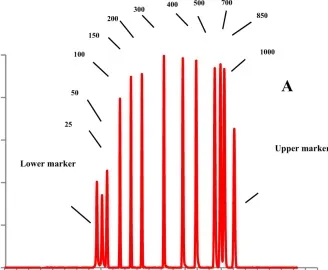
We used capillary electrophoresis to verify the presence of the c.18_28delAGAGAGGCCAA allele. : the 218-bp peak of the WT allele and 207-bp peak corresponding to the BRCA2 c.18_28delAGAGAGGCCAA allele compared to the size marker.
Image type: chart (chart)